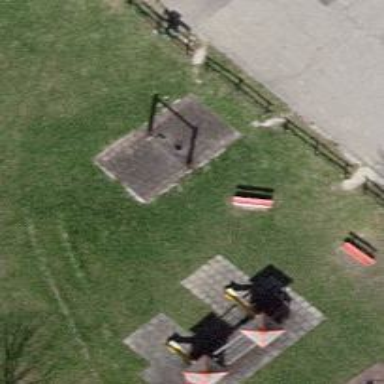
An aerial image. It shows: Playground with basket swing.